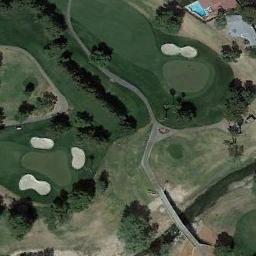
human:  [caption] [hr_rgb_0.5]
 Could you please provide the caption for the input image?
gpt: Many trees are near the golf course .

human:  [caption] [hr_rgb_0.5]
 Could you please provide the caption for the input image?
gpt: There are three bunkers and a winding road in this area .

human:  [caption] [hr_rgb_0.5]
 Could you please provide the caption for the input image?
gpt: There are a few bunkers and several paths on a large green lawn on the golf course with many trees and several buildings and a small river .

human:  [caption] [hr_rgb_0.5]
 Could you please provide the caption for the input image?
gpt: The golf course has two putting greens, Some fairways,  Barrier trees, Sandpits and a road and a bridge is over a river that goes through the golf course .

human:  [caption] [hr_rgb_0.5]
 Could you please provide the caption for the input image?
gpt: There are four bunkers and some bare lawns on the golf course .